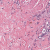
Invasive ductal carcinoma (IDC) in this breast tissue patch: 1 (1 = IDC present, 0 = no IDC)